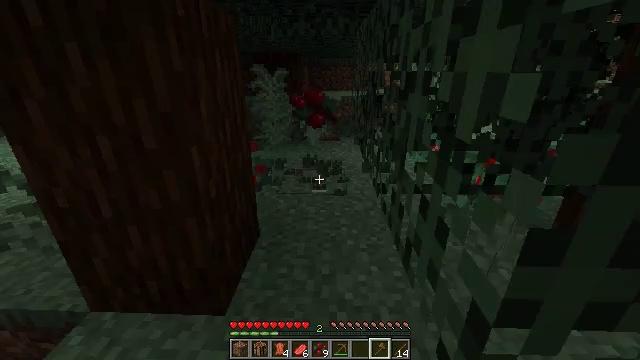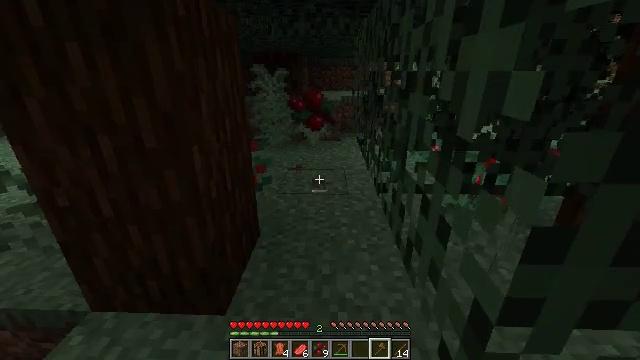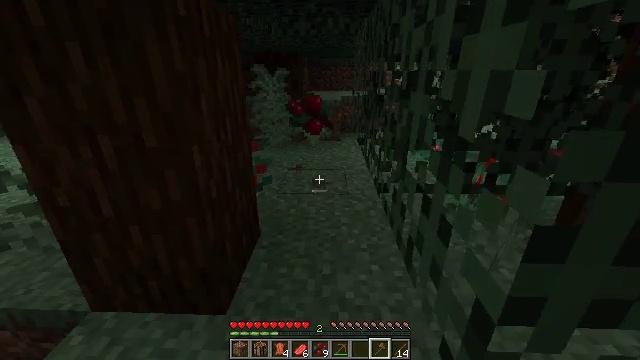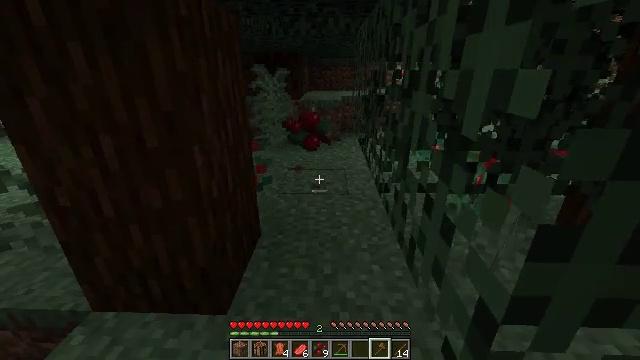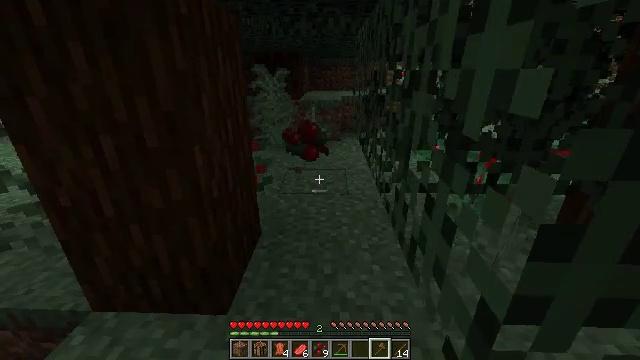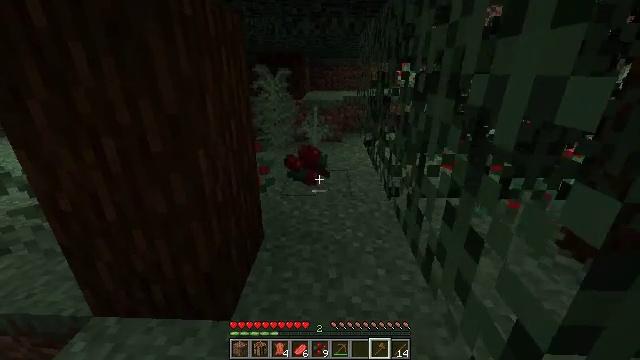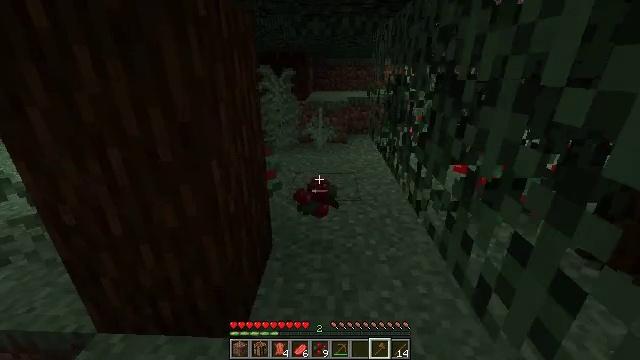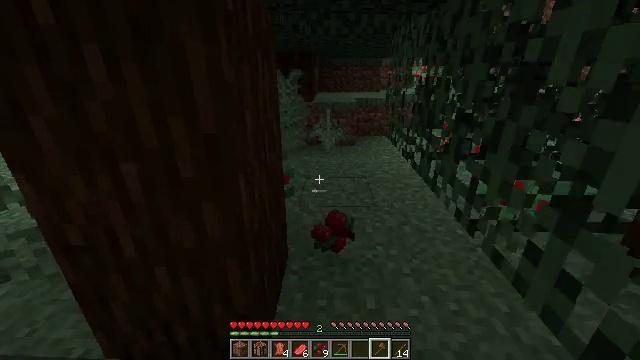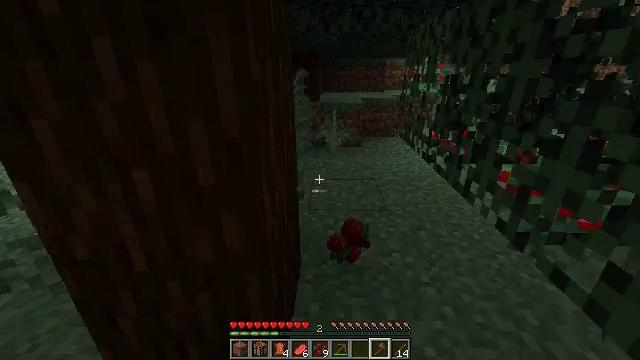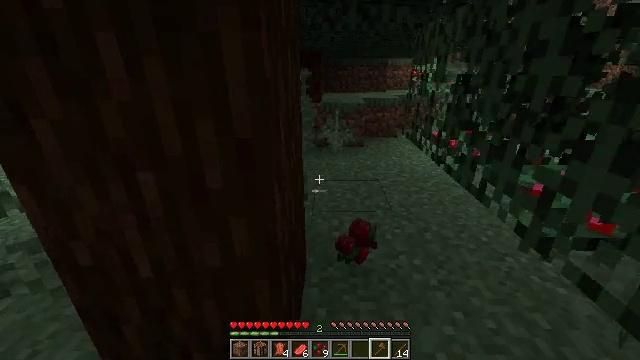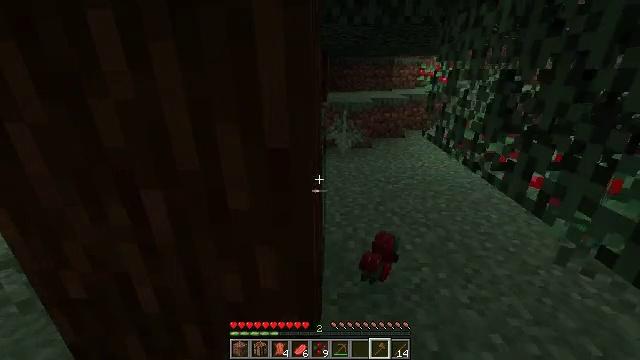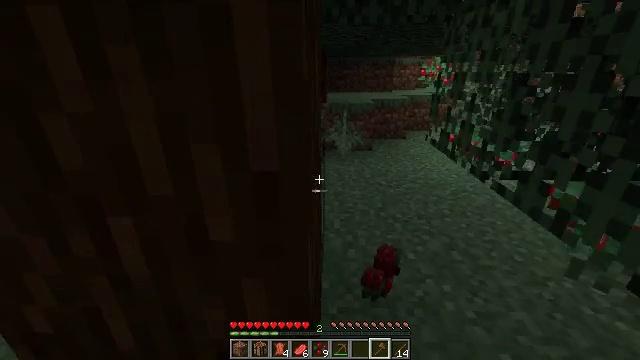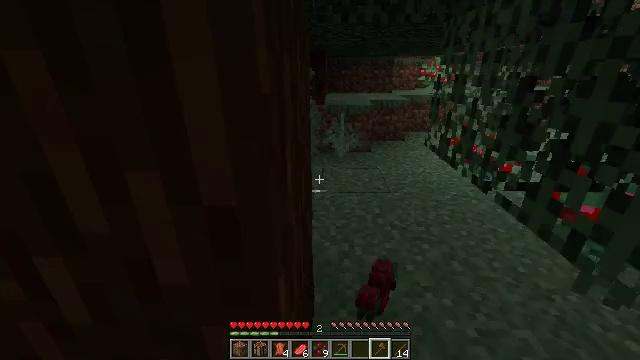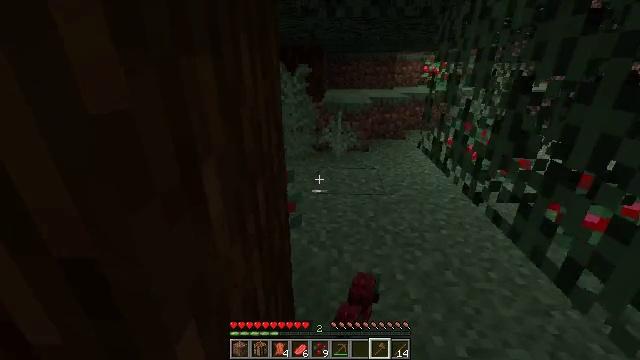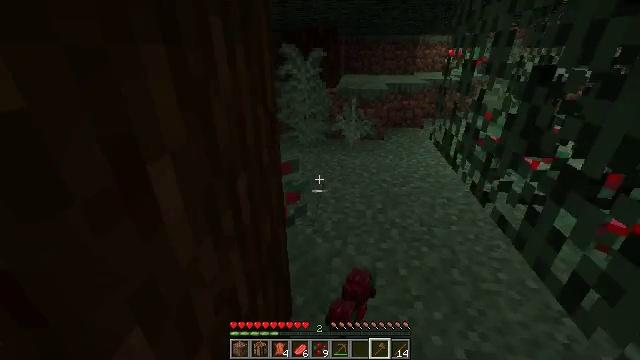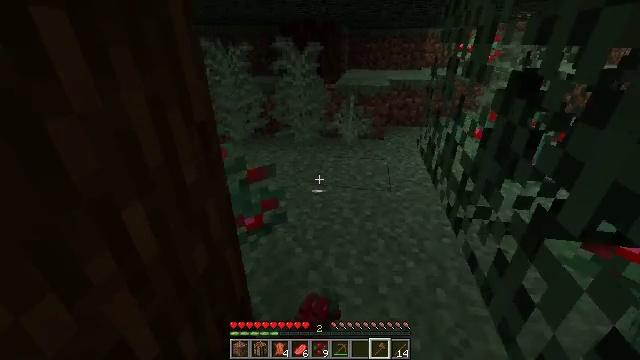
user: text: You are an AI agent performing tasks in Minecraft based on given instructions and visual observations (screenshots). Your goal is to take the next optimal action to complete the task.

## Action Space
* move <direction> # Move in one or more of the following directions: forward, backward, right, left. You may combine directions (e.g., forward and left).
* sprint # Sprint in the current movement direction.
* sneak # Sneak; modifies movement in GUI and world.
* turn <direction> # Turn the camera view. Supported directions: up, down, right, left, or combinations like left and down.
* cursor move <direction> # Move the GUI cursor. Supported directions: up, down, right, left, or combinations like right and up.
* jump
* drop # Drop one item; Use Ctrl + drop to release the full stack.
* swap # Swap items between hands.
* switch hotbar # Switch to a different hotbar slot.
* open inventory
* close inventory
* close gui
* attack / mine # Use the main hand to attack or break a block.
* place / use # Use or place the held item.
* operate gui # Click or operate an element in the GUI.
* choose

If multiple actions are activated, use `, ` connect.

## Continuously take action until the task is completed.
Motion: motion action
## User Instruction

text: Gather sweet berries from the bush.
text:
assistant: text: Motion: move forward
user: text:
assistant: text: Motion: move forward
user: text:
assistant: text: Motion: move forward
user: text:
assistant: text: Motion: move forward
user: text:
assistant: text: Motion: move forward and move left
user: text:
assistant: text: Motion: move forward and move left
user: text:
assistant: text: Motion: move forward and move left
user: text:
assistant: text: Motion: move forward and move left
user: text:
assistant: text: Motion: move forward and move left
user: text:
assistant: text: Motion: move forward and move right
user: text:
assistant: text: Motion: move forward and move right
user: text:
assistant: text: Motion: move forward and move right
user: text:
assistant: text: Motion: move forward and move right, turn left
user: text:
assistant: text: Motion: move forward and move right, turn left and down
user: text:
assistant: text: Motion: move forward and move right, turn left and down
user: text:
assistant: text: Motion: move forward and move right, turn left and down
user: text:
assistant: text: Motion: move forward and move right, turn left and down
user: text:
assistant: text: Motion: move forward and move right, turn left
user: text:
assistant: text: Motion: move forward and move right, turn left
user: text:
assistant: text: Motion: move forward and move right, turn left
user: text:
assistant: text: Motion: move forward and move right, turn left
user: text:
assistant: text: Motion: move forward and move right, turn left and down
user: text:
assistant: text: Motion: turn left and down, attack / mine
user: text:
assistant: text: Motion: turn left and down, attack / mine
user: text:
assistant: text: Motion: turn left and down, attack / mine
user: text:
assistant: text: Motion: turn left
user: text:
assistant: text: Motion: turn left and up
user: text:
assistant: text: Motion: turn left, attack / mine
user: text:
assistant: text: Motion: attack / mine
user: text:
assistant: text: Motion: attack / mine